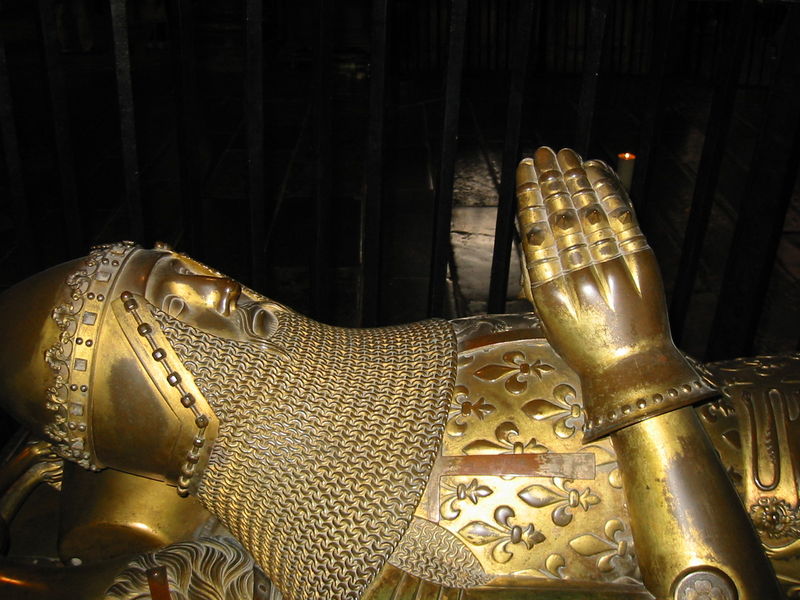
Titel: Grabmal des “Schwarzen Prinzen” Edward Plantagenet
Standort: Canterbury, Kathedrale (EU - GB)
Schlagwörter: hand, handschuh, muster, bart, gesicht, gitter, gold, edelsteine, kerze, liegend, helm, ritter, rüstung, liege, sarg, grab, mittelalter, visier, kettenhemd